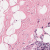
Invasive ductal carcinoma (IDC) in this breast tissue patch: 0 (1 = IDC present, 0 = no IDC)